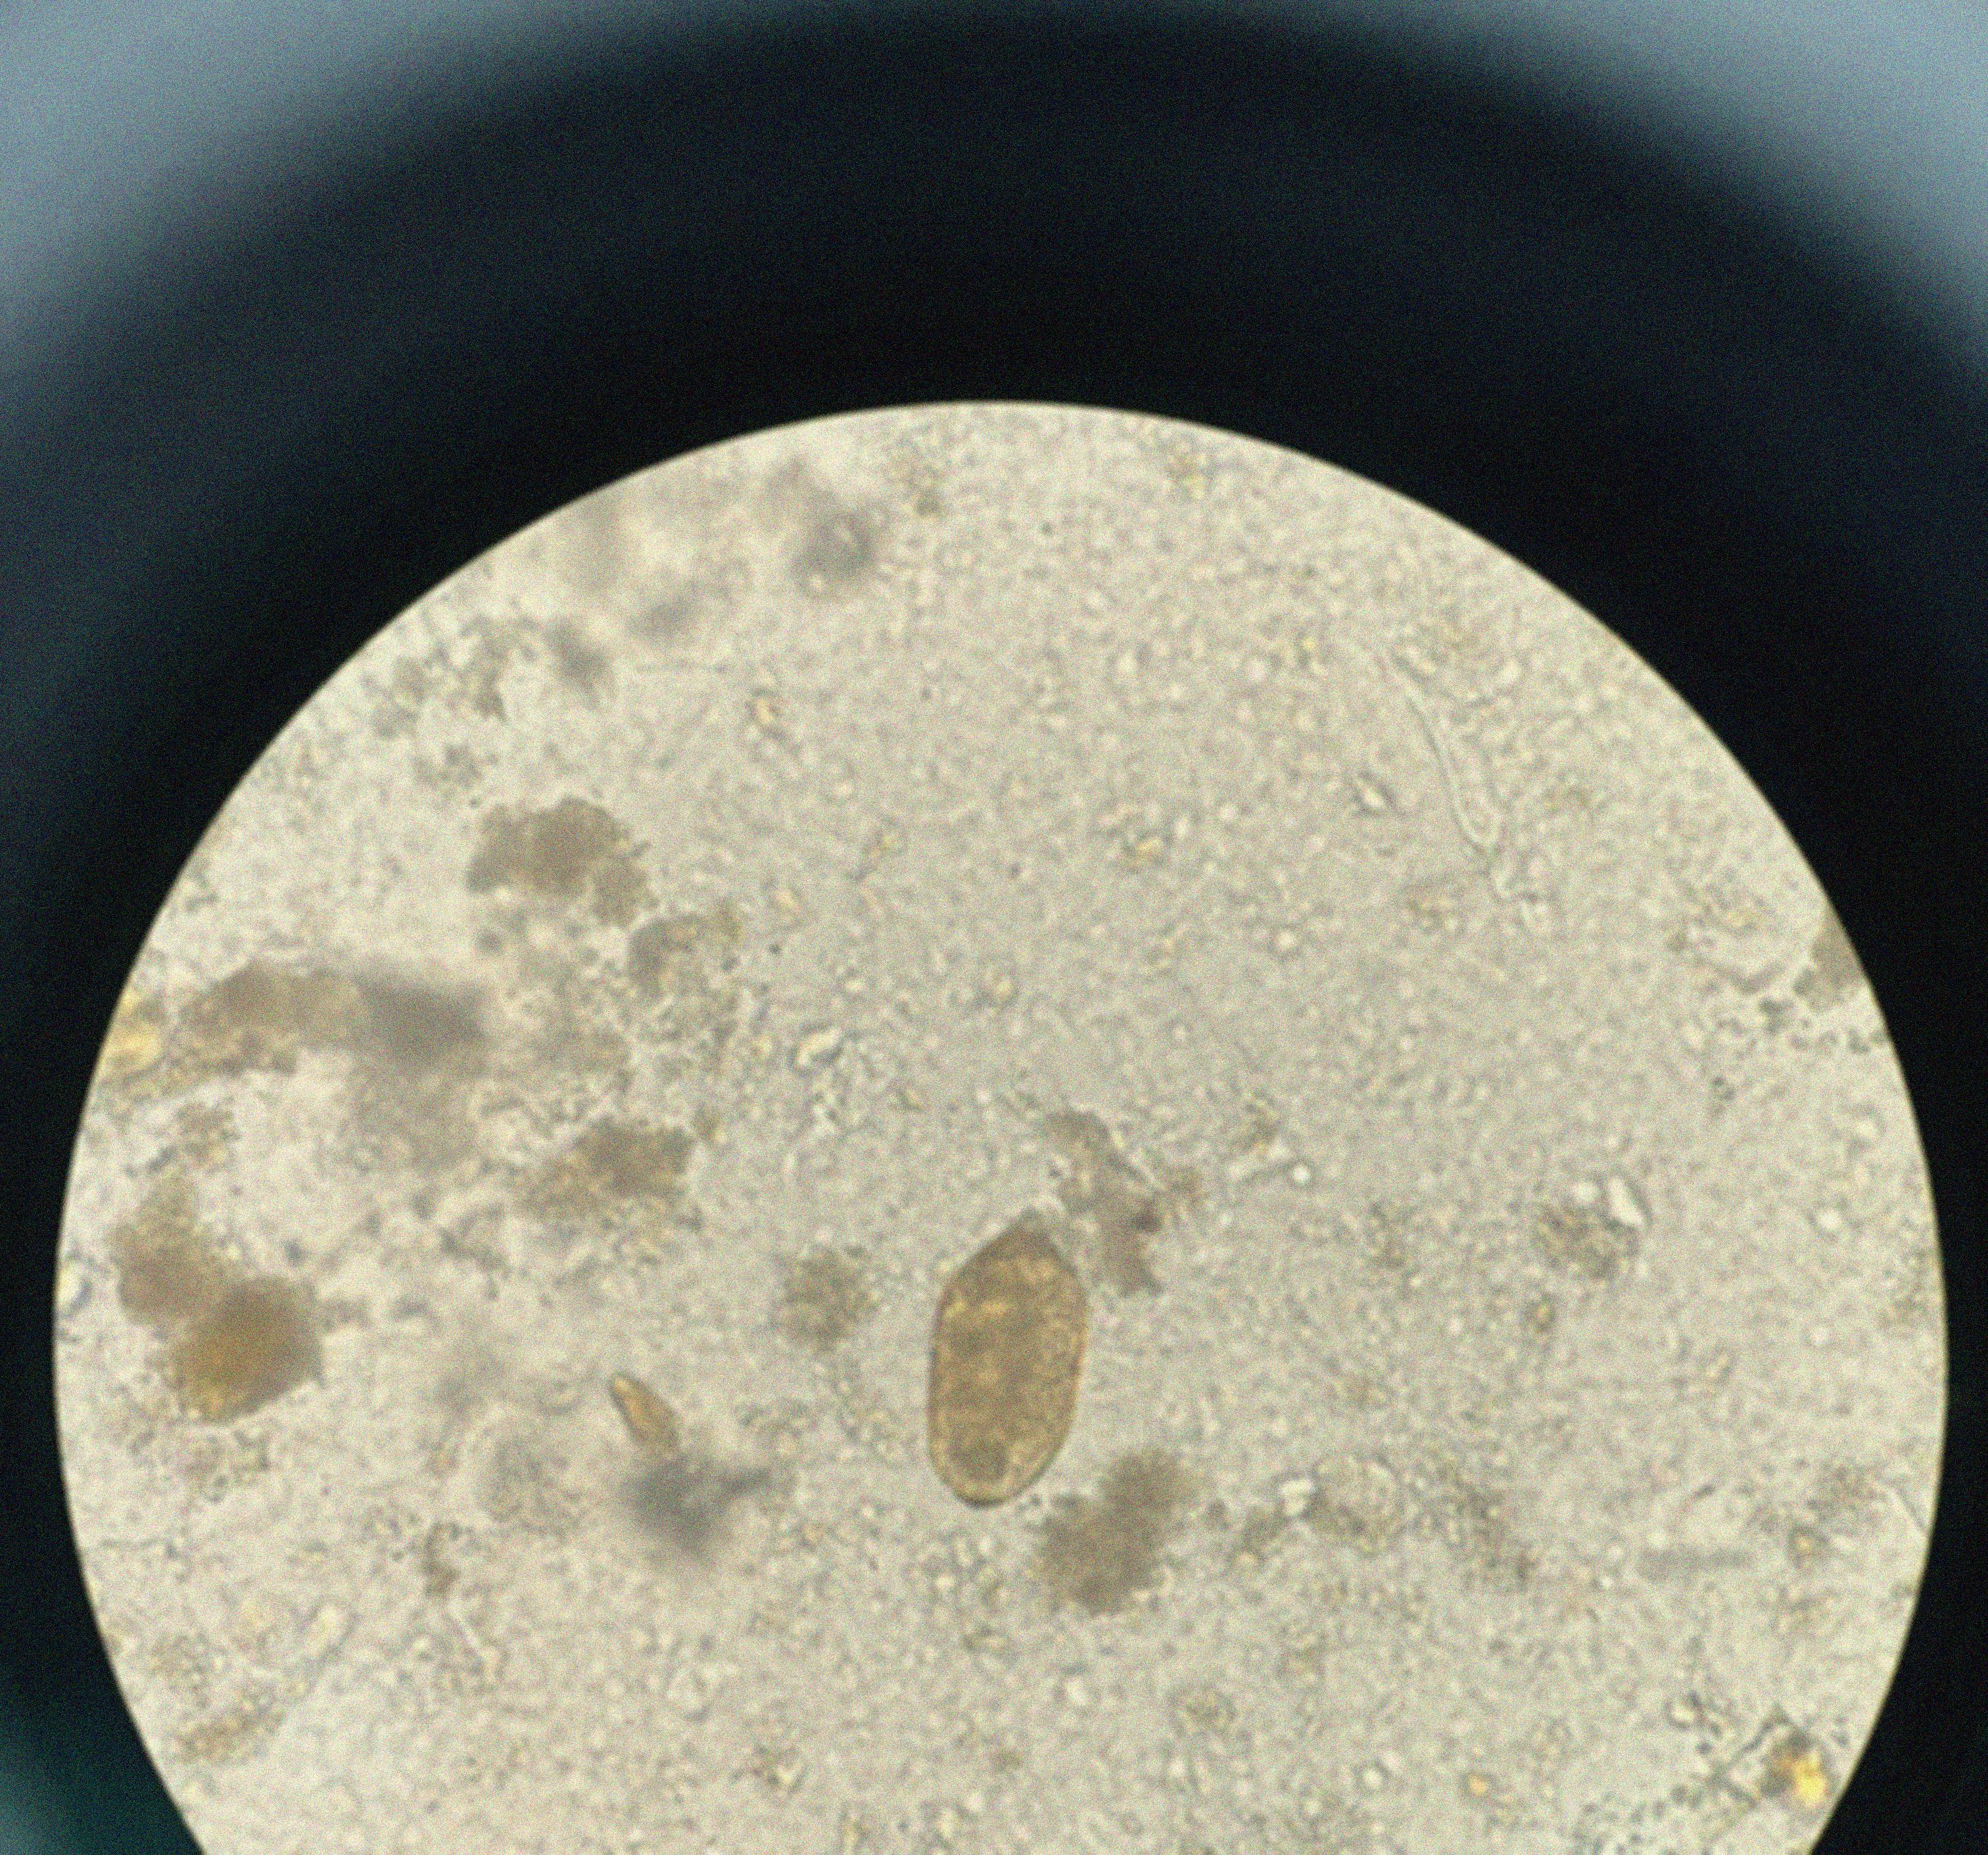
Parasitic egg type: Paragonimus spp